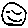
Label: smiley face